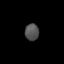
Tissue: skin
Cell type: Epithelial cells
Senescence score: 0.2784
Nuclear area (px): 230
Mean DAPI intensity: 81.952